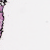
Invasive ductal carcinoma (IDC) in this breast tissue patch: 0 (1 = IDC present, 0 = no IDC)